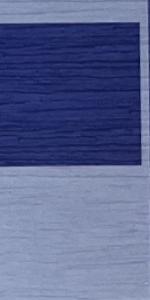
Label: Empty